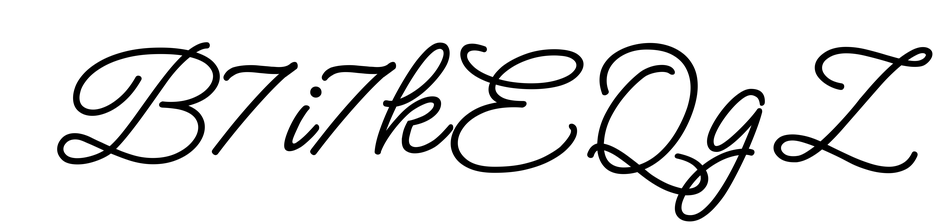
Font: MeowScript-Regular